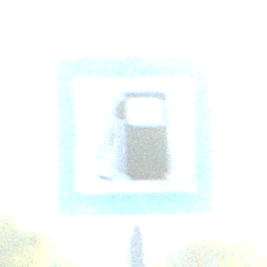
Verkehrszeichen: Tankstelle
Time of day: SunriseSunset
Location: Outdoor (RoadRail)
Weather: Clear
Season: NotSpecified
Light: Natural